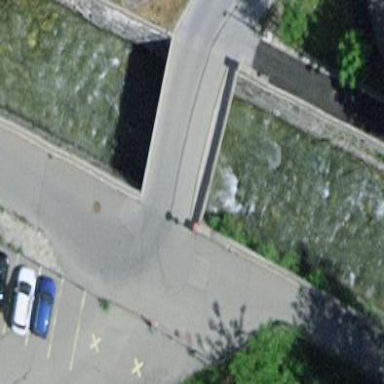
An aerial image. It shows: Man-made bridge.